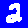
Digit: 2